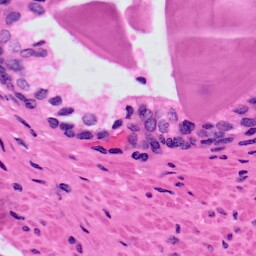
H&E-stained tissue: Prostate